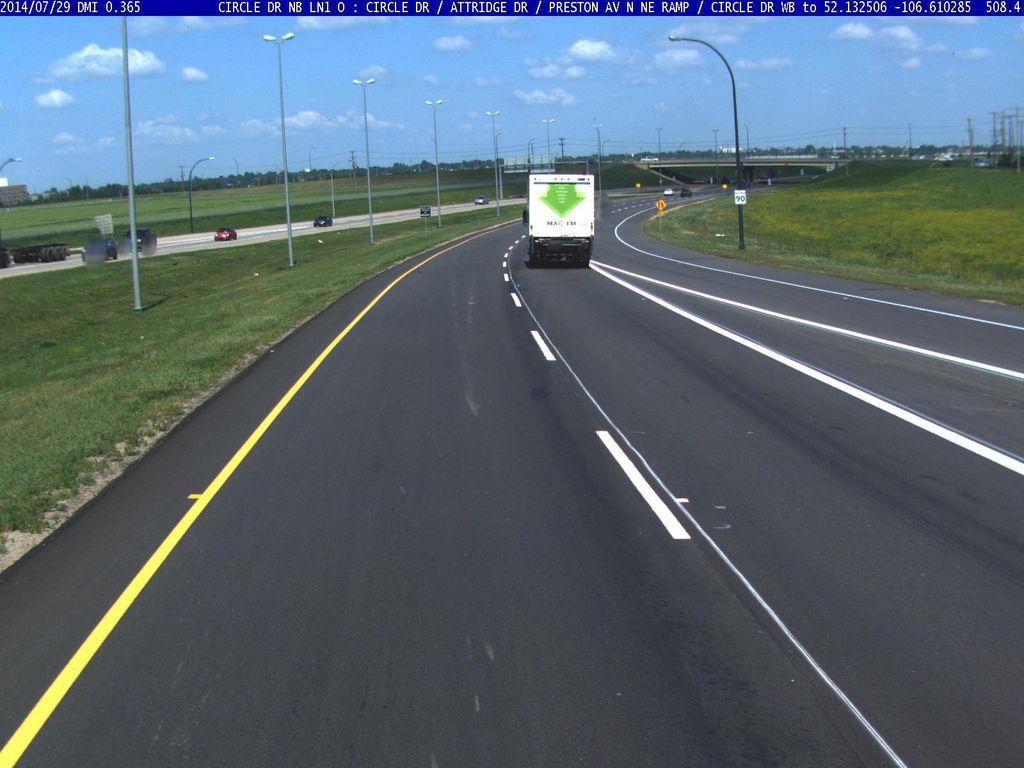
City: saskatoon